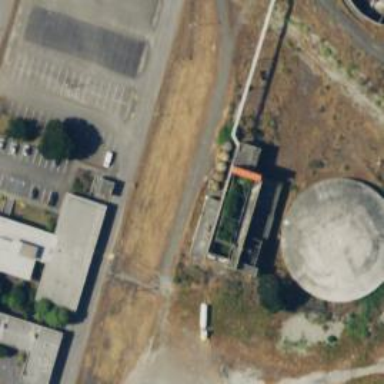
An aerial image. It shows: Ruined storage tank.